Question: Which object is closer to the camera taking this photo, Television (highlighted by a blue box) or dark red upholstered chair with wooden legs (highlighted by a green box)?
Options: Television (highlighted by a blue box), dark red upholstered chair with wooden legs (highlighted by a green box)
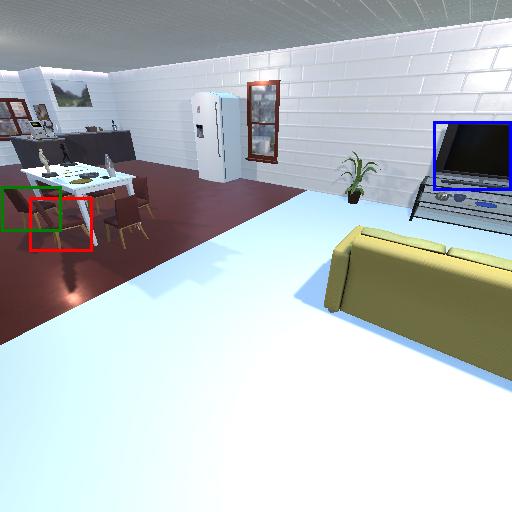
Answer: Television (highlighted by a blue box)